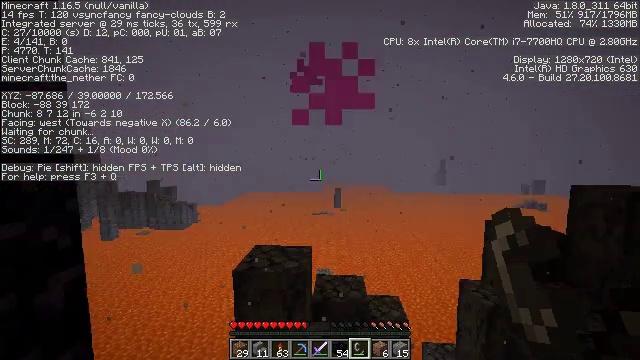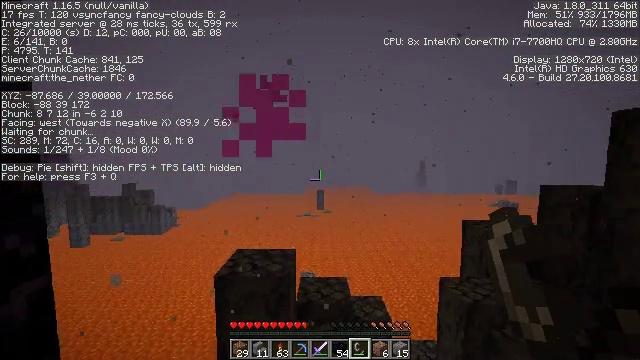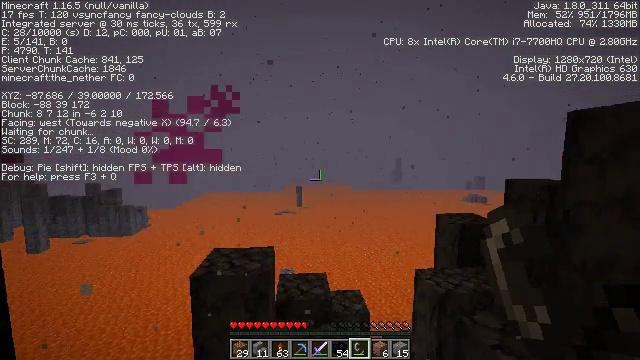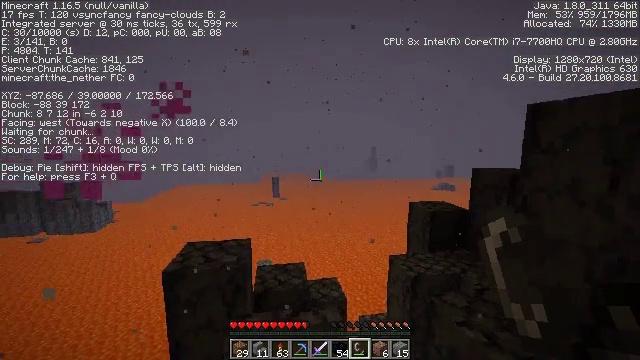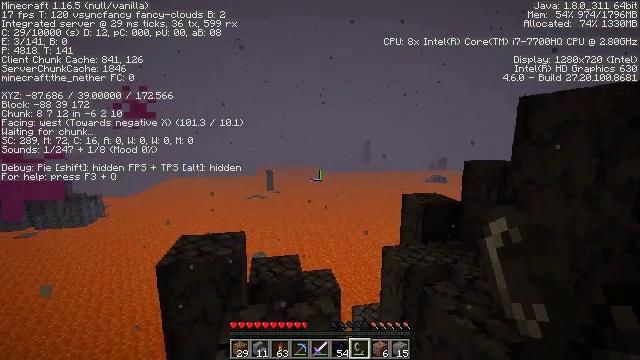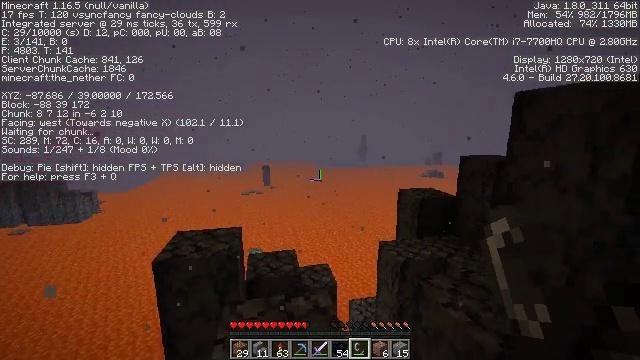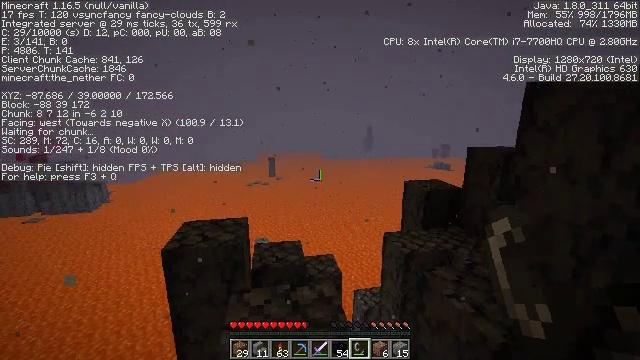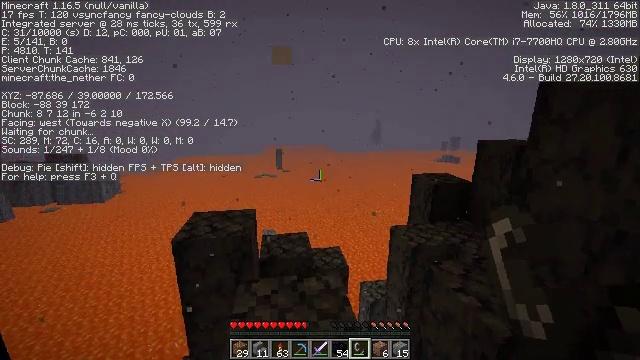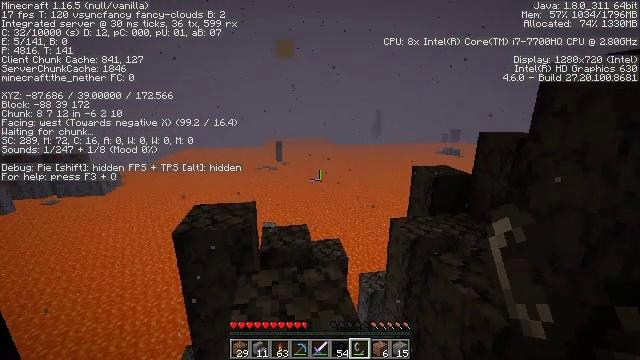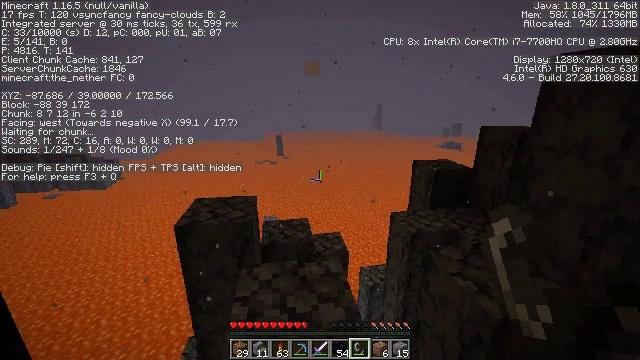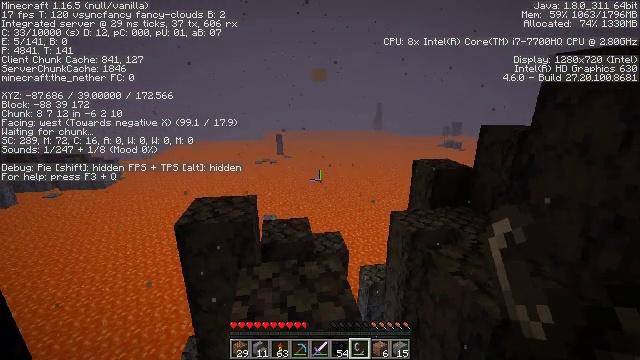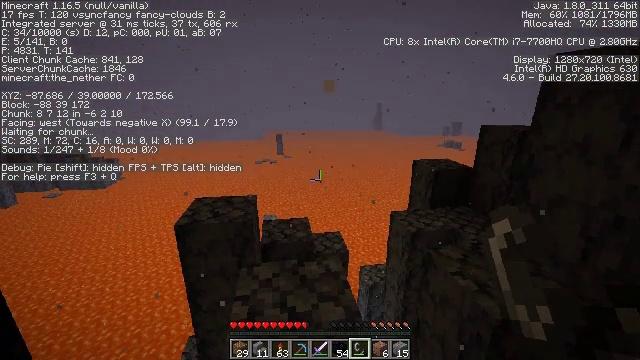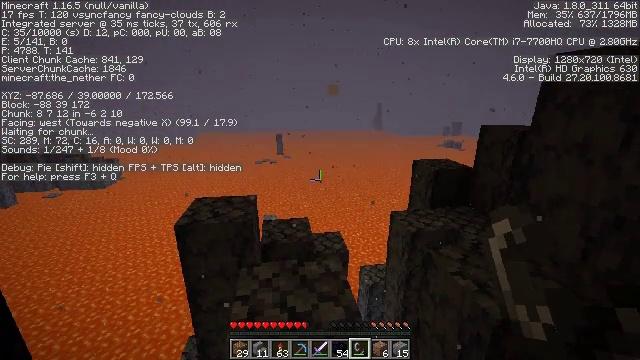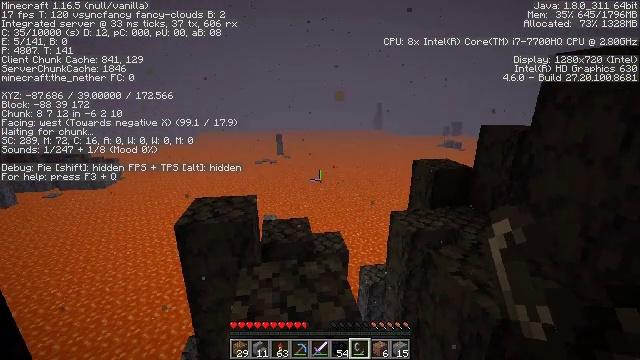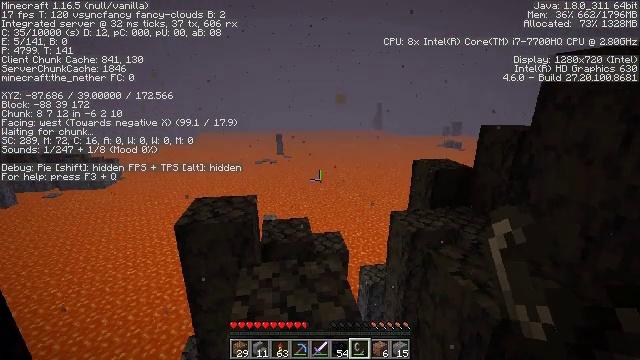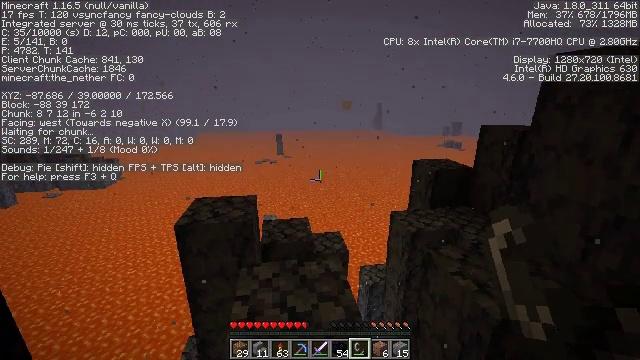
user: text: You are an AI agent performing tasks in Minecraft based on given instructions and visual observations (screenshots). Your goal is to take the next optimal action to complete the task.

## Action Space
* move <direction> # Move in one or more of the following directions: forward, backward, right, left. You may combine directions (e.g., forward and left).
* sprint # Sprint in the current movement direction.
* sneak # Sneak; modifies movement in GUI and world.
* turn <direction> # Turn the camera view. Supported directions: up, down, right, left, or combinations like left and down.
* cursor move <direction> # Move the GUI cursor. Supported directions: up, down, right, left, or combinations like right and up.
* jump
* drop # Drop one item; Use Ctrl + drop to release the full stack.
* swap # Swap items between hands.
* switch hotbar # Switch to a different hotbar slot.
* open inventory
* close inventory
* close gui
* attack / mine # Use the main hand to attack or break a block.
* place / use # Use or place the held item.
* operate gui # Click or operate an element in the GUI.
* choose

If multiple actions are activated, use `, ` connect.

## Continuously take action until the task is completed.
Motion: motion action
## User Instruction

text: Hunt the magma cube.
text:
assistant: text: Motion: turn right
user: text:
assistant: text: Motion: turn right
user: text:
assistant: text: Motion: turn right and down
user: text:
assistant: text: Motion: turn right and down
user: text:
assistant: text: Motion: turn down
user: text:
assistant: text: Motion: turn left and down
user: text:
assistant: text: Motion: turn left and down
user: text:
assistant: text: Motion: turn down
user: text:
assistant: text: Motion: turn down
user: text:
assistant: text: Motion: no_op
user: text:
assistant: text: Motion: no_op
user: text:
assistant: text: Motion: no_op
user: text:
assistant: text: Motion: no_op
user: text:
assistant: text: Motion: no_op
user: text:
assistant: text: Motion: no_op
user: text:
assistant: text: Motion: no_op
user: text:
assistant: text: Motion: no_op
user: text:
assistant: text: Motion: no_op
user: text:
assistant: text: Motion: no_op
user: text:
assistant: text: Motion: turn left
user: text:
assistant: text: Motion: turn left
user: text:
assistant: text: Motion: turn left
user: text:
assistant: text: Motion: turn left
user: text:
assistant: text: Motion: turn left and up
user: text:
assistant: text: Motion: turn left and up
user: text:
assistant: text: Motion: turn right and up
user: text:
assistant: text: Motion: turn right
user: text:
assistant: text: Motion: turn right and down
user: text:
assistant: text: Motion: turn right and down
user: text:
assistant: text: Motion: turn right and down